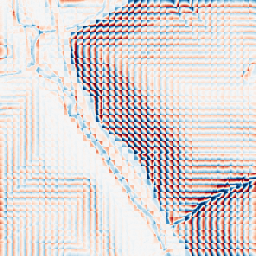
Category: wavelet
Decomposition family: wavelet_dwt
Decomposition parameters: wavelet: haar
level: 3
Upsampling method: area
Upsampling parameters: scale: 4
Upsampling scale: 4